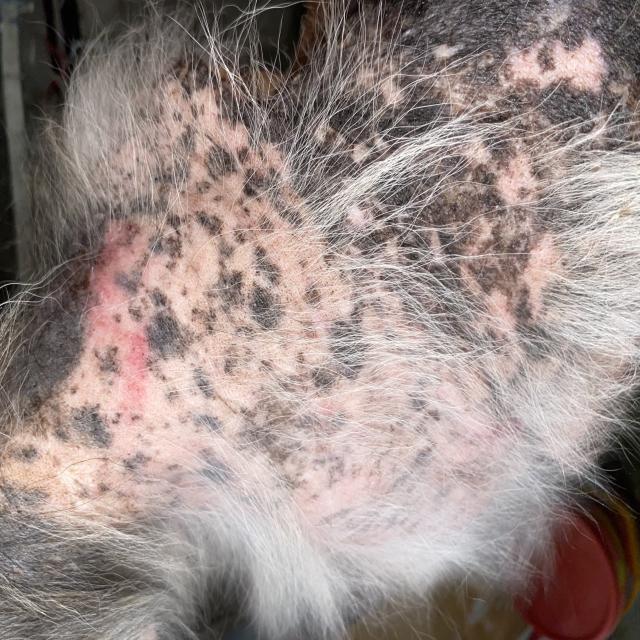
Canine demodicosis (Demodex mange) — caused by Demodex canis mites. Presents with alopecia, follicular papules, pustules, and comedones. Often localized on face and forelimbs.